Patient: sex M, age 53
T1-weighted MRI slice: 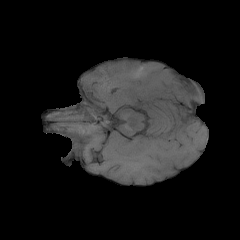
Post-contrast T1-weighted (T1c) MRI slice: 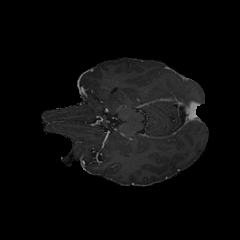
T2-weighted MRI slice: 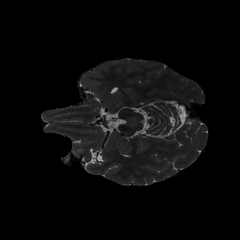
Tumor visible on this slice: no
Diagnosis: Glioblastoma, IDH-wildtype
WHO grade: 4